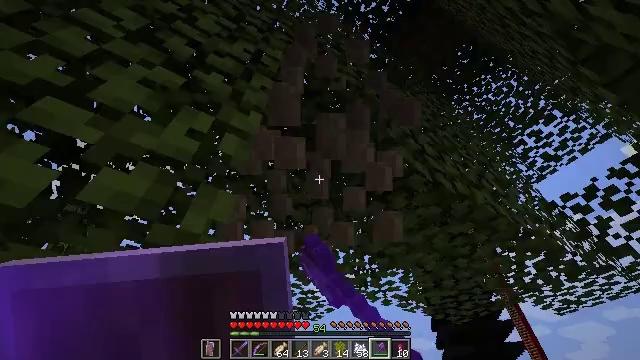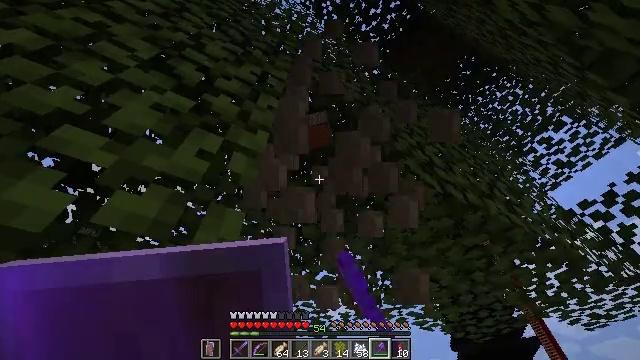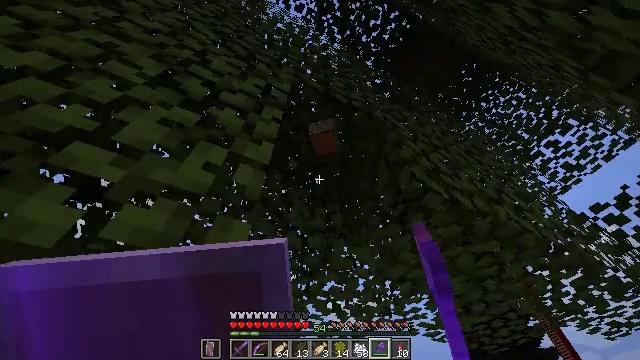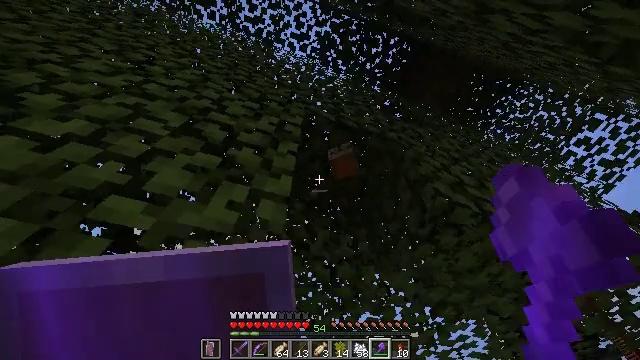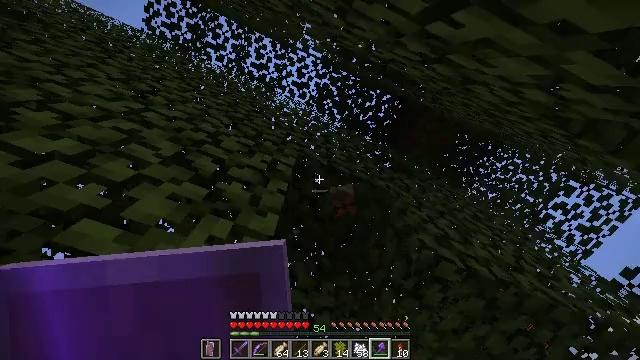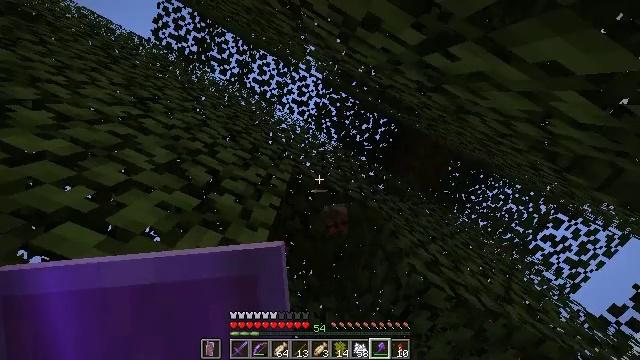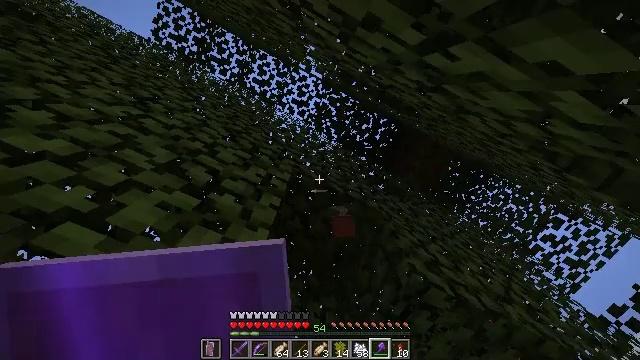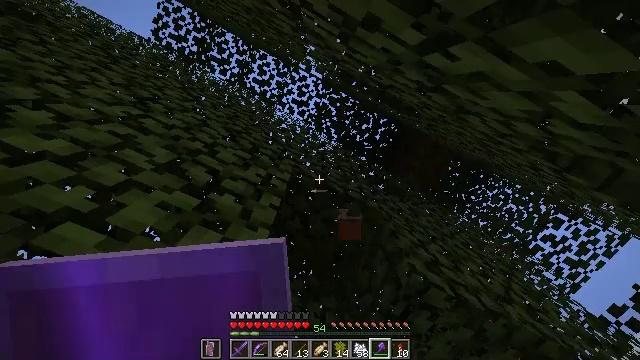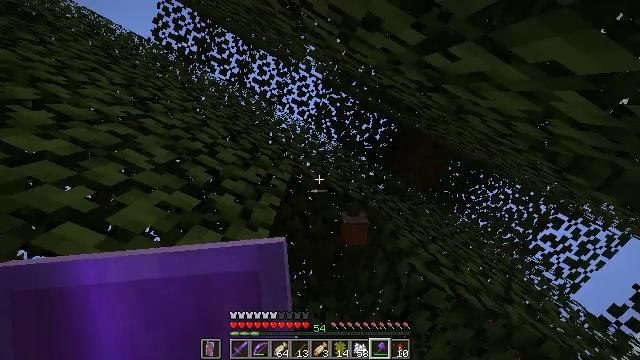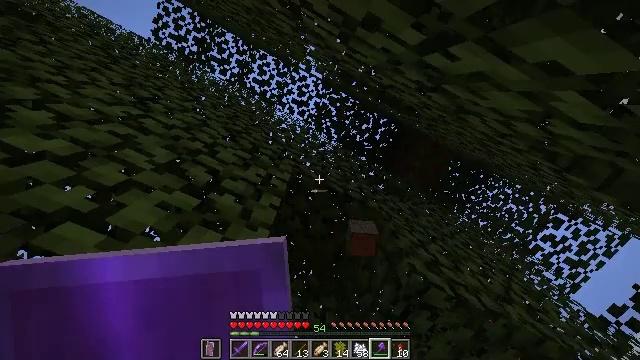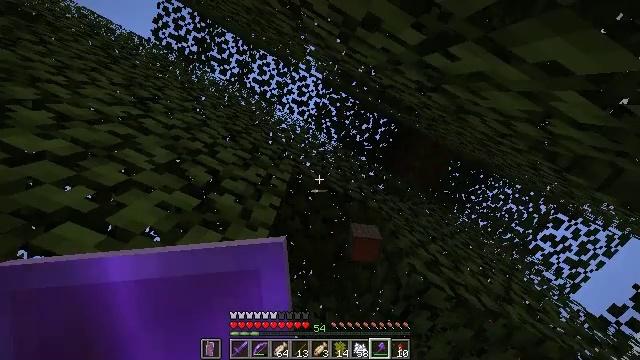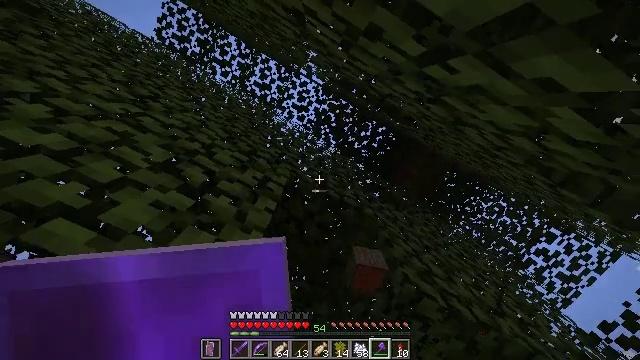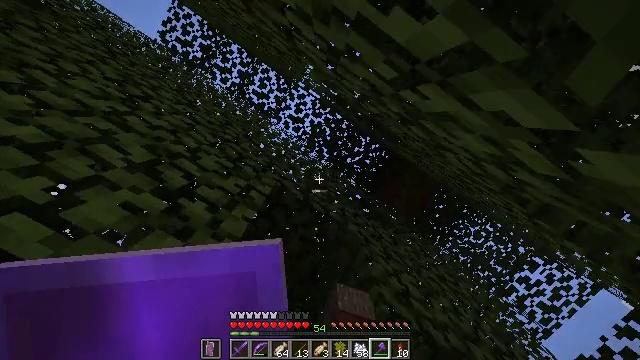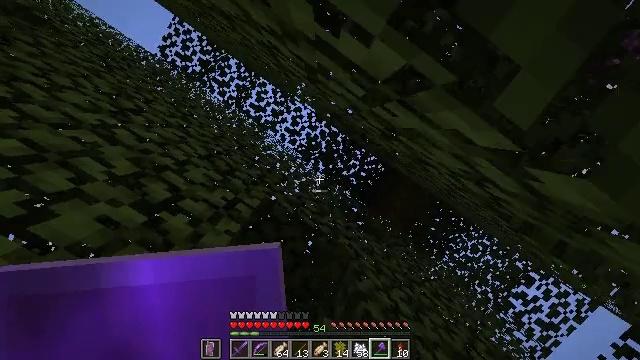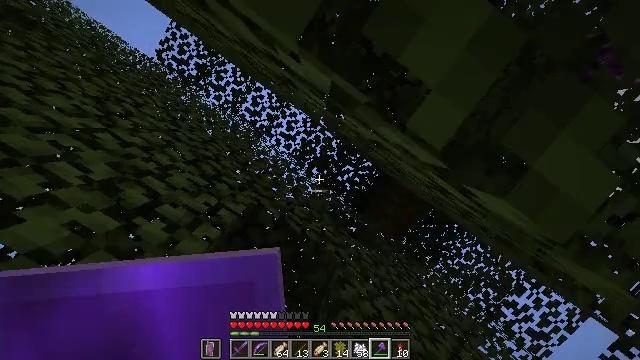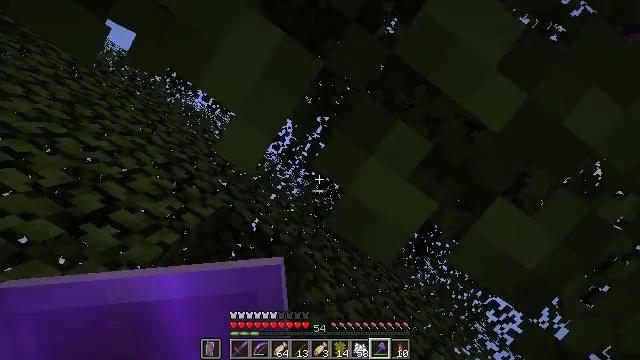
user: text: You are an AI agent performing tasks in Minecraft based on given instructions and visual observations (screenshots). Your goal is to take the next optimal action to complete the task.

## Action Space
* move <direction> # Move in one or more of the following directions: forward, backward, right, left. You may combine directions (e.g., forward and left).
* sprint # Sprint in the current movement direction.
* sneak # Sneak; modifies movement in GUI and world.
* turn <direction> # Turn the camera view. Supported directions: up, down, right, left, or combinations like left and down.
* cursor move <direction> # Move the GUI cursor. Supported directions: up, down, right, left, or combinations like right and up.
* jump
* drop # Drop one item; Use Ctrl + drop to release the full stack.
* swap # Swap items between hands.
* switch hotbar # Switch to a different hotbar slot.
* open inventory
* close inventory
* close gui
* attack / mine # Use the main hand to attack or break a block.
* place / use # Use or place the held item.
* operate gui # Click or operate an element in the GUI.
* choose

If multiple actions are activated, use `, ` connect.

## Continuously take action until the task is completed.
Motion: motion action
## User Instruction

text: Gather acacia leaves by breaking them.
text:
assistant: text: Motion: turn left and up, attack / mine
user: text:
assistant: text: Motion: turn left and up, attack / mine
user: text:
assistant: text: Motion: turn left and up
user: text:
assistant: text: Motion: turn right and up
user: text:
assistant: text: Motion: turn right and up
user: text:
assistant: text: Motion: no_op
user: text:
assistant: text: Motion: no_op
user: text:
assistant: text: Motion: no_op
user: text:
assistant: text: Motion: no_op
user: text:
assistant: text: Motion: no_op
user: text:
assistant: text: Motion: turn right and up
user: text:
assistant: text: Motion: move right, turn right and up
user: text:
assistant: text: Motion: move right, turn up
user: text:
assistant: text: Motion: move right, turn up
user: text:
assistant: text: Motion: move right
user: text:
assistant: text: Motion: move right
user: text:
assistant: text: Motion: move right, turn left
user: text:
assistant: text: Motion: turn left
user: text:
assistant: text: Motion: no_op
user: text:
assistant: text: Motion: no_op
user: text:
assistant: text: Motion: no_op
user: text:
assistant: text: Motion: no_op
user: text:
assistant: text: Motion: no_op
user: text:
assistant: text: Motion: no_op
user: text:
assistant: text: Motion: move forward
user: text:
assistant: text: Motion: move forward
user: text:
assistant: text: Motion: move forward
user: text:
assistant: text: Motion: move forward
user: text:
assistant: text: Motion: move forward
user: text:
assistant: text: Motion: no_op